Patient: sex M, age 61
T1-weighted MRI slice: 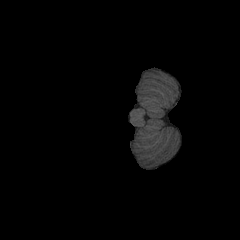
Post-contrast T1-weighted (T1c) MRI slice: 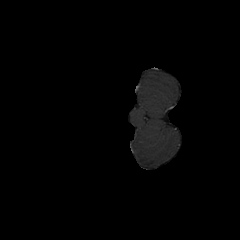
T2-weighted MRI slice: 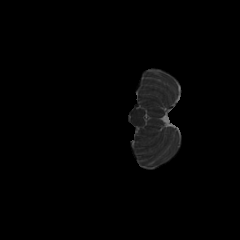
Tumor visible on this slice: no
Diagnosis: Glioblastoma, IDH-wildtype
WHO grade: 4